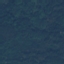
Land use / land cover: Forest